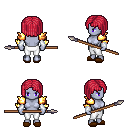
a pixel art fantasy rpg character, female body template, dark elf, purple skin, gold arm armor, white pants, ruby red pageboy hairstyle, white cloth bracers, brown slippers, spear, four views (front, back, left, right), 2x2 character sprite sheet, small pixel art, hard edges, no anti-aliasing